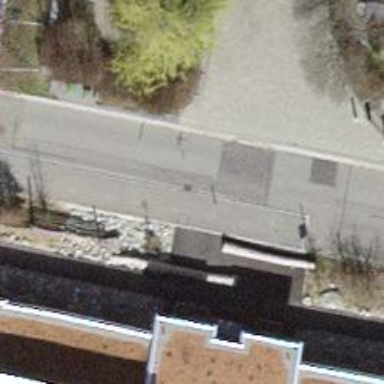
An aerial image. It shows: Urban tree adds touch of nature to the surroundings.